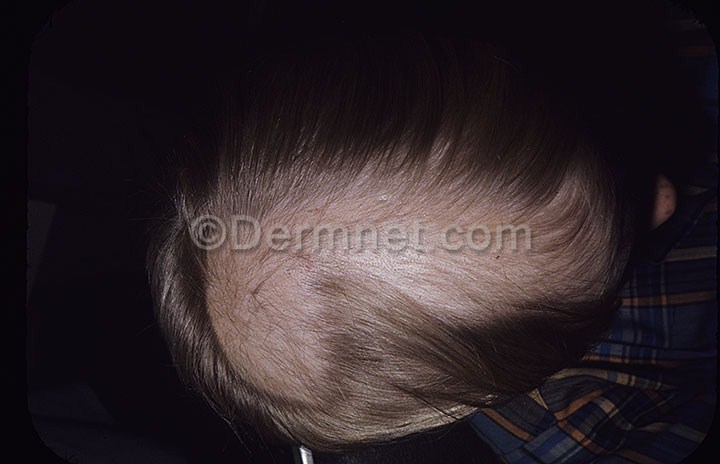
Disease: Hair Loss Photos Alopecia and other Hair Diseases